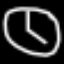
Label: clock